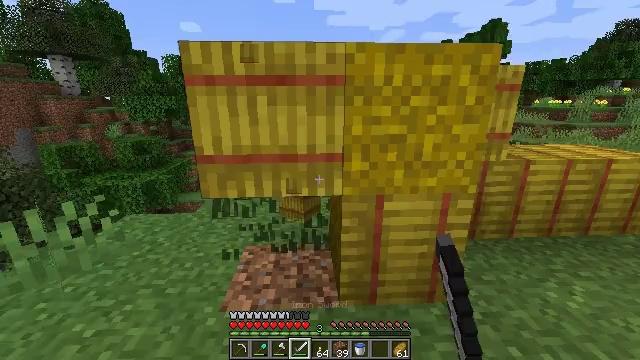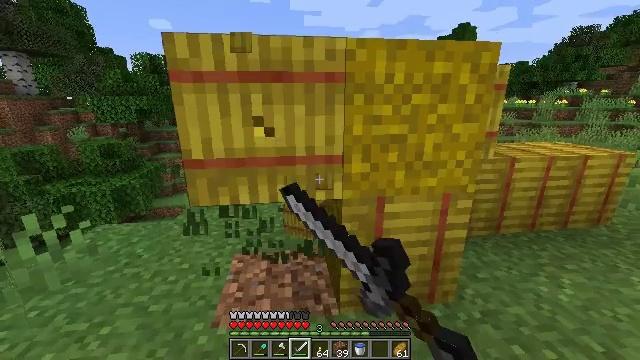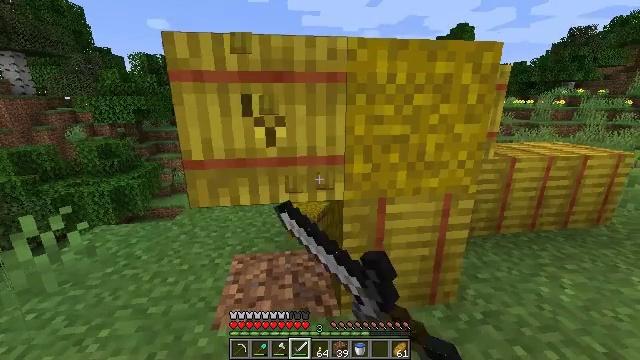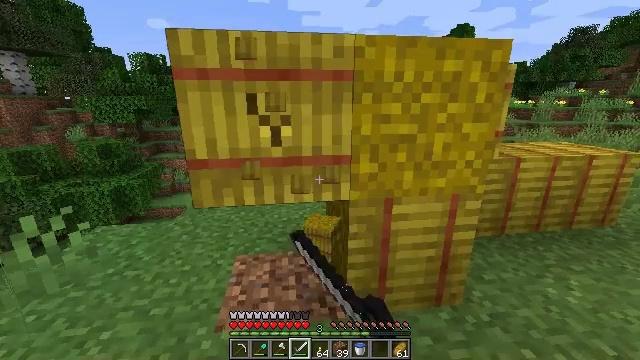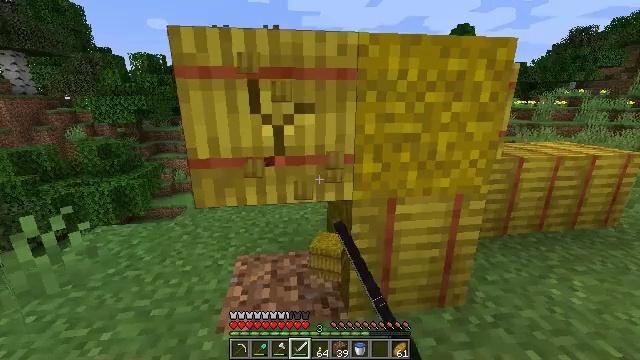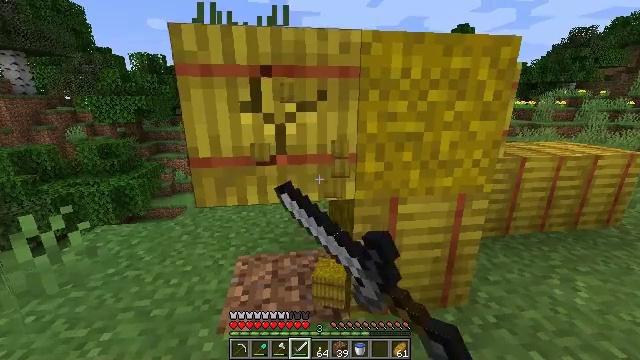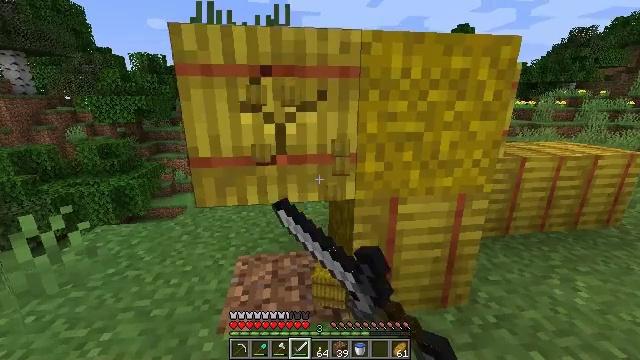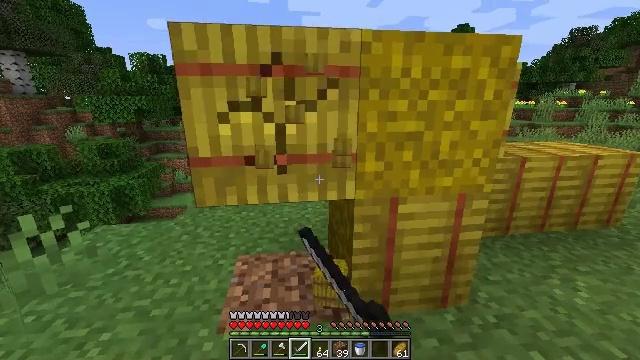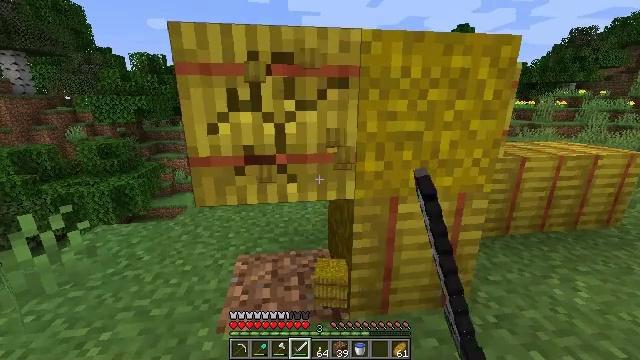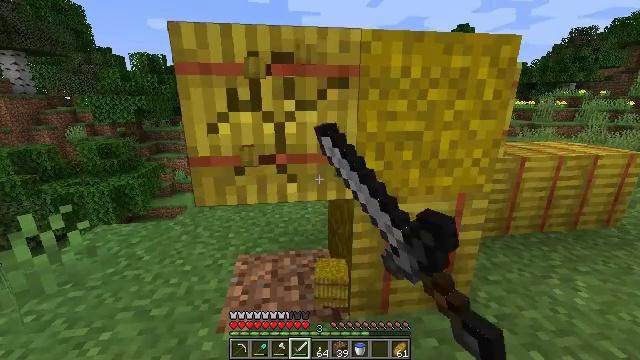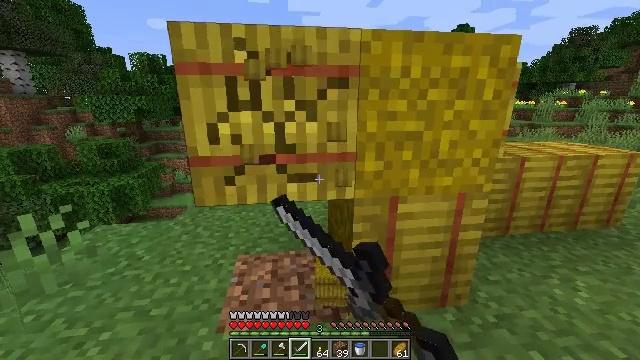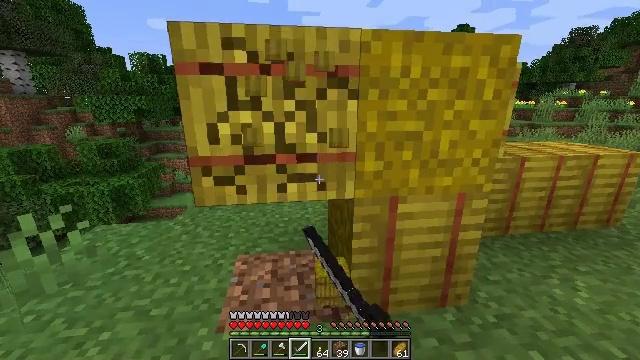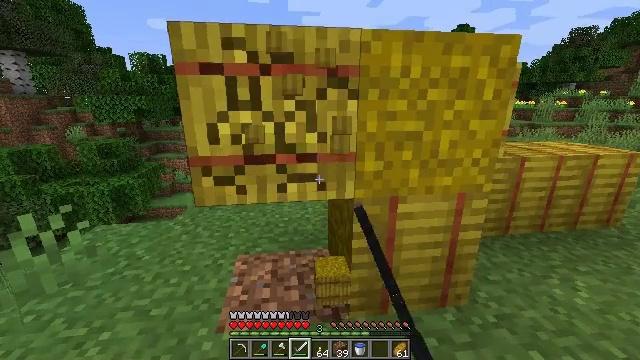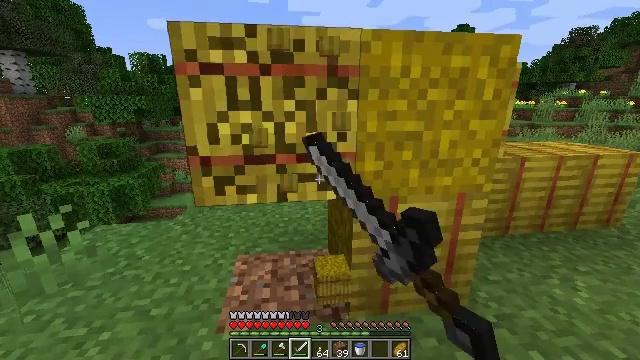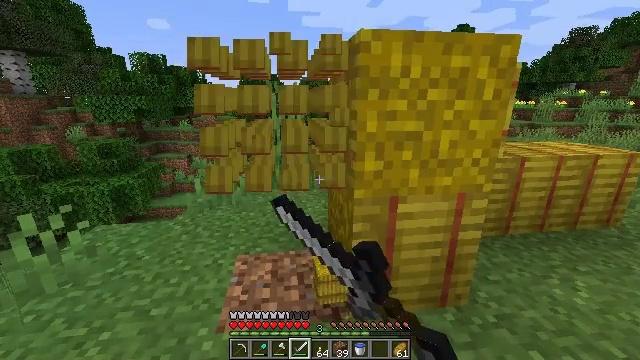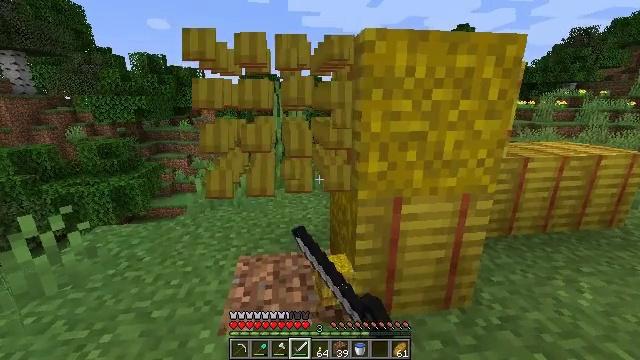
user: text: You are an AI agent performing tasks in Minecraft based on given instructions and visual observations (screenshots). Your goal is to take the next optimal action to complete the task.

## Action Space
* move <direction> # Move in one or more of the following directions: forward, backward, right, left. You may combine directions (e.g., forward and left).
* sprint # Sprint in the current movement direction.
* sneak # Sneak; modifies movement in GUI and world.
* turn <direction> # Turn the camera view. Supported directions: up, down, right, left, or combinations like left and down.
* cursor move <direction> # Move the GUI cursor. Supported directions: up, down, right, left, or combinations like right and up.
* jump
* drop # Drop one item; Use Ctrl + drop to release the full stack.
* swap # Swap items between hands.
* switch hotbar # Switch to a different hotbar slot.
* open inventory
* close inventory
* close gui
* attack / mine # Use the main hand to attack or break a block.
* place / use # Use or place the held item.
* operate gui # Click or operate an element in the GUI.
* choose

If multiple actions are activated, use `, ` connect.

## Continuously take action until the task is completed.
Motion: motion action
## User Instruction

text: Collect a hay block for crafting.
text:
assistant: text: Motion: turn right, attack / mine
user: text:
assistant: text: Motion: attack / mine
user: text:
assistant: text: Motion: attack / mine
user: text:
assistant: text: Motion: attack / mine
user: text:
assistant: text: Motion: attack / mine
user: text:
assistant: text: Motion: attack / mine
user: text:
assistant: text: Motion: attack / mine
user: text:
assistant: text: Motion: attack / mine
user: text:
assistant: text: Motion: attack / mine
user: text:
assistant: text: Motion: attack / mine
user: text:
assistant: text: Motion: attack / mine
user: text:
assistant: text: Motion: attack / mine
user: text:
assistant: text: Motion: attack / mine
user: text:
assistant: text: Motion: attack / mine
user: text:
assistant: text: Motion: move forward and move left, attack / mine
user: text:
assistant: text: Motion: move forward and move left, attack / mine
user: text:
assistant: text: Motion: move forward and move left, attack / mine
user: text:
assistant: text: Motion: move forward and move left, turn right, attack / mine
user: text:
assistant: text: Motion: move forward and move left, turn right, attack / mine
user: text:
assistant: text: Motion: turn right, attack / mine
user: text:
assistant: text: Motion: turn right, attack / mine
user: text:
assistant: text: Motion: turn right, attack / mine
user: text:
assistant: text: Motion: turn right, attack / mine
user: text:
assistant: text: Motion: attack / mine
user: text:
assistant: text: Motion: attack / mine
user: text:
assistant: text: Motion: attack / mine
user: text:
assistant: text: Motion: attack / mine
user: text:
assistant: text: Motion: attack / mine
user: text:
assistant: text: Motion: attack / mine
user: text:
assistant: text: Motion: attack / mine